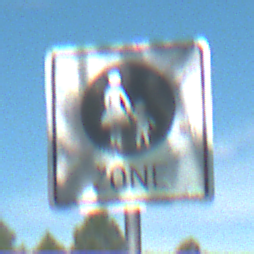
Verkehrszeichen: EndeFussgaengerzone
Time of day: Midday
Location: Outdoor (Special)
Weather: PartlyCloudy
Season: NotSpecified
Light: Natural